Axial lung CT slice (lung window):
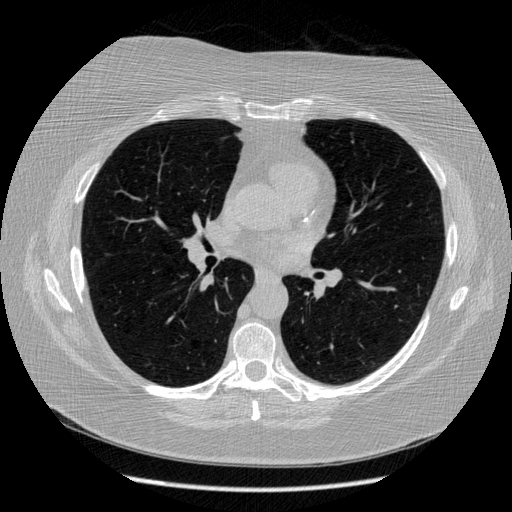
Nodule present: no